Question: I have a requirement of toggling the color of a clicked '<div>' from red to green & green to red. I am using jquery in my page. Please suggest me the best possible code to fulfill the requirement.
My code is as follows:
'''
<htmL>
<head>
<script src="jquery-1.10.2.js">
window.onload = initPage;
function initPage() {
}
function tileclick() {
}
</script>
<style>
div.table{
display: table;
}
div.row{
display: table-row;
border-style:solid;
border-color: black;
border-width:15px;
padding-top:35px;
padding-bottom:35px;
padding-right:50px;
padding-left:50px;
margin-top:25px;
margin-bottom:25px;
margin-right:50px;
margin-left:50px;
}
div.cell{
display: table-cell;
border-style: solid;
border-width:15px;
padding-left: 30px;
padding-right: 30px;
padding-top: 30px;
padding-bottom: 30px;
font-weight:5000;
font-size:200%;
background: #00FF00;
}
</style>
</head>
<body>
<div id="table" class="table">
<div id="r1" class="row">
<div id="sys55" class="cell">55
</div>
<div id="sys56" class="cell">56
</div>
<div id="sys57" class="cell">57
</div>
<div id="sys58" class="cell">58
</div>
<div id="sys59" class="cell">59
</div>
<div id="sys60" class="cell">60
</div>
<div id="sys61" class="cell">61
</div>
<div id="sys62" class="cell">62
</div>
<div id="sys63" class="cell">63
</div>
<div id="sys64" class="cell">64
</div>
<div id="sys65" class="cell">65
</div>
</div>
<div id="r2" class="row">
<div id="sys54" class="cell">54
</div>
<div id="sys53" class="cell">53
</div>
<div id="sys52" class="cell">52
</div>
<div id="sys51" class="cell">51
</div>
<div id="sys50" class="cell">50
</div>
<div id="sys49" class="cell">49
</div>
<div id="sys48" class="cell">48
</div>
<div id="sys47" class="cell">47
</div>
<div id="sys46" class="cell">46
</div>
<div id="sys45" class="cell">45
</div>
<div id="sys44" class="cell">44
</div>
</div>
<div id="r3" class="row">
<div id="sys33" class="cell">33
</div>
<div id="sys34" class="cell">34
</div>
<div id="sys35" class="cell">35
</div>
<div id="sys36" class="cell">36
</div>
<div id="sys37" class="cell">37
</div>
<div id="sys38" class="cell">38
</div>
<div id="sys39" class="cell">39
</div>
<div id="sys40" class="cell">40
</div>
<div id="sys41" class="cell">41
</div>
<div id="sys42" class="cell">42
</div>
<div id="sys43" class="cell">43
</div>
</div>
<div id="r4" class="row">
<div id="sys32" class="cell">32
</div>
<div id="sys31" class="cell">31
</div>
<div id="sys30" class="cell">30
</div>
<div id="sys29" class="cell">29
</div>
<div id="sys28" class="cell">28
</div>
<div id="sys27" class="cell">27
</div>
<div id="sys26" class="cell">26
</div>
<div id="sys25" class="cell">25
</div>
<div id="sys24" class="cell">24
</div>
<div id="sys23" class="cell">23
</div>
<div id="sys22" class="cell">22
</div>
</div>
<div id="r5" class="row">
<div id="sys11" class="cell">11
</div>
<div id="sys12" class="cell">12
</div>
<div id="sys13" class="cell">13
</div>
<div id="sys14" class="cell">14
</div>
<div id="sys15" class="cell">15
</div>
<div id="sys16" class="cell">16
</div>
<div id="sys17" class="cell">17
</div>
<div id="sys18" class="cell">18
</div>
<div id="sys19" class="cell">19
</div>
<div id="sys20" class="cell">20
</div>
<div id="sys21" class="cell">21
</div>
</div>
<div id="r6" class="row">
<div id="sys10" class="cell">10
</div>
<div id="sys09" class="cell">09
</div>
<div id="sys08" class="cell">08
</div>
<div id="sys07" class="cell">07
</div>
<div id="sys06" class="cell">06
</div>
<div id="sys05" class="cell">05
</div>
<div id="sys04" class="cell">04
</div>
<div id="sys03" class="cell">03
</div>
<div id="sys02" class="cell">02
</div>
<div id="sys01" class="cell">01
</div>
</div>
</div>
</body>
</html>
'''
My initial page should appear green in color as shown below.

Each block should toggle green to red when clicked & vice-versa.
Please help me achieve this requirement.
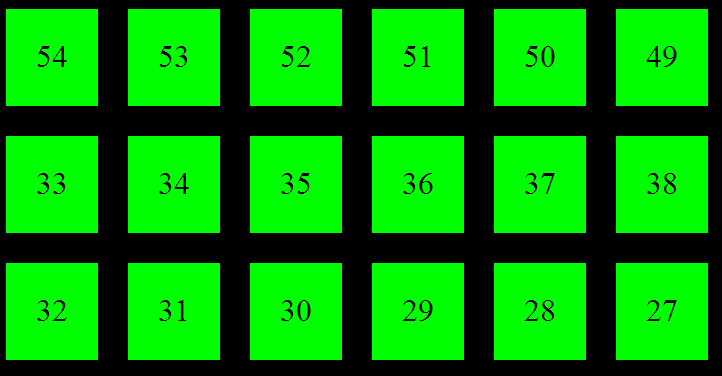
Answer: You can use a <URL> to switch the classes.
Code:
'''
$("div[id^='sys']").click(function(){
$(this).toggleClass("cell cell2");
});
'''
Demo: <URL>